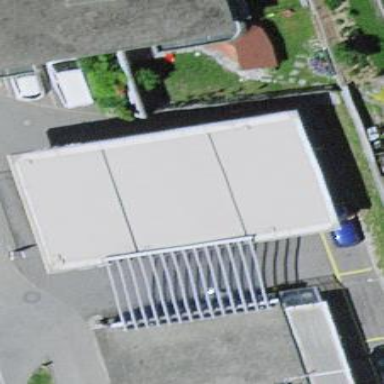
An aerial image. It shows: View of roof of building.